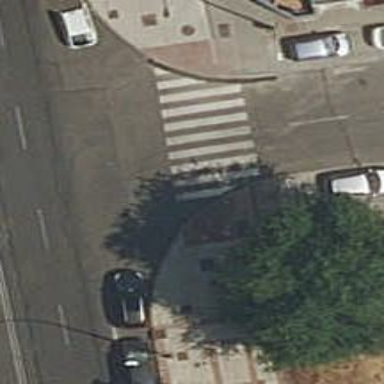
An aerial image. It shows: Zebra crossing on the road.